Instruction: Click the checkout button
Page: cart
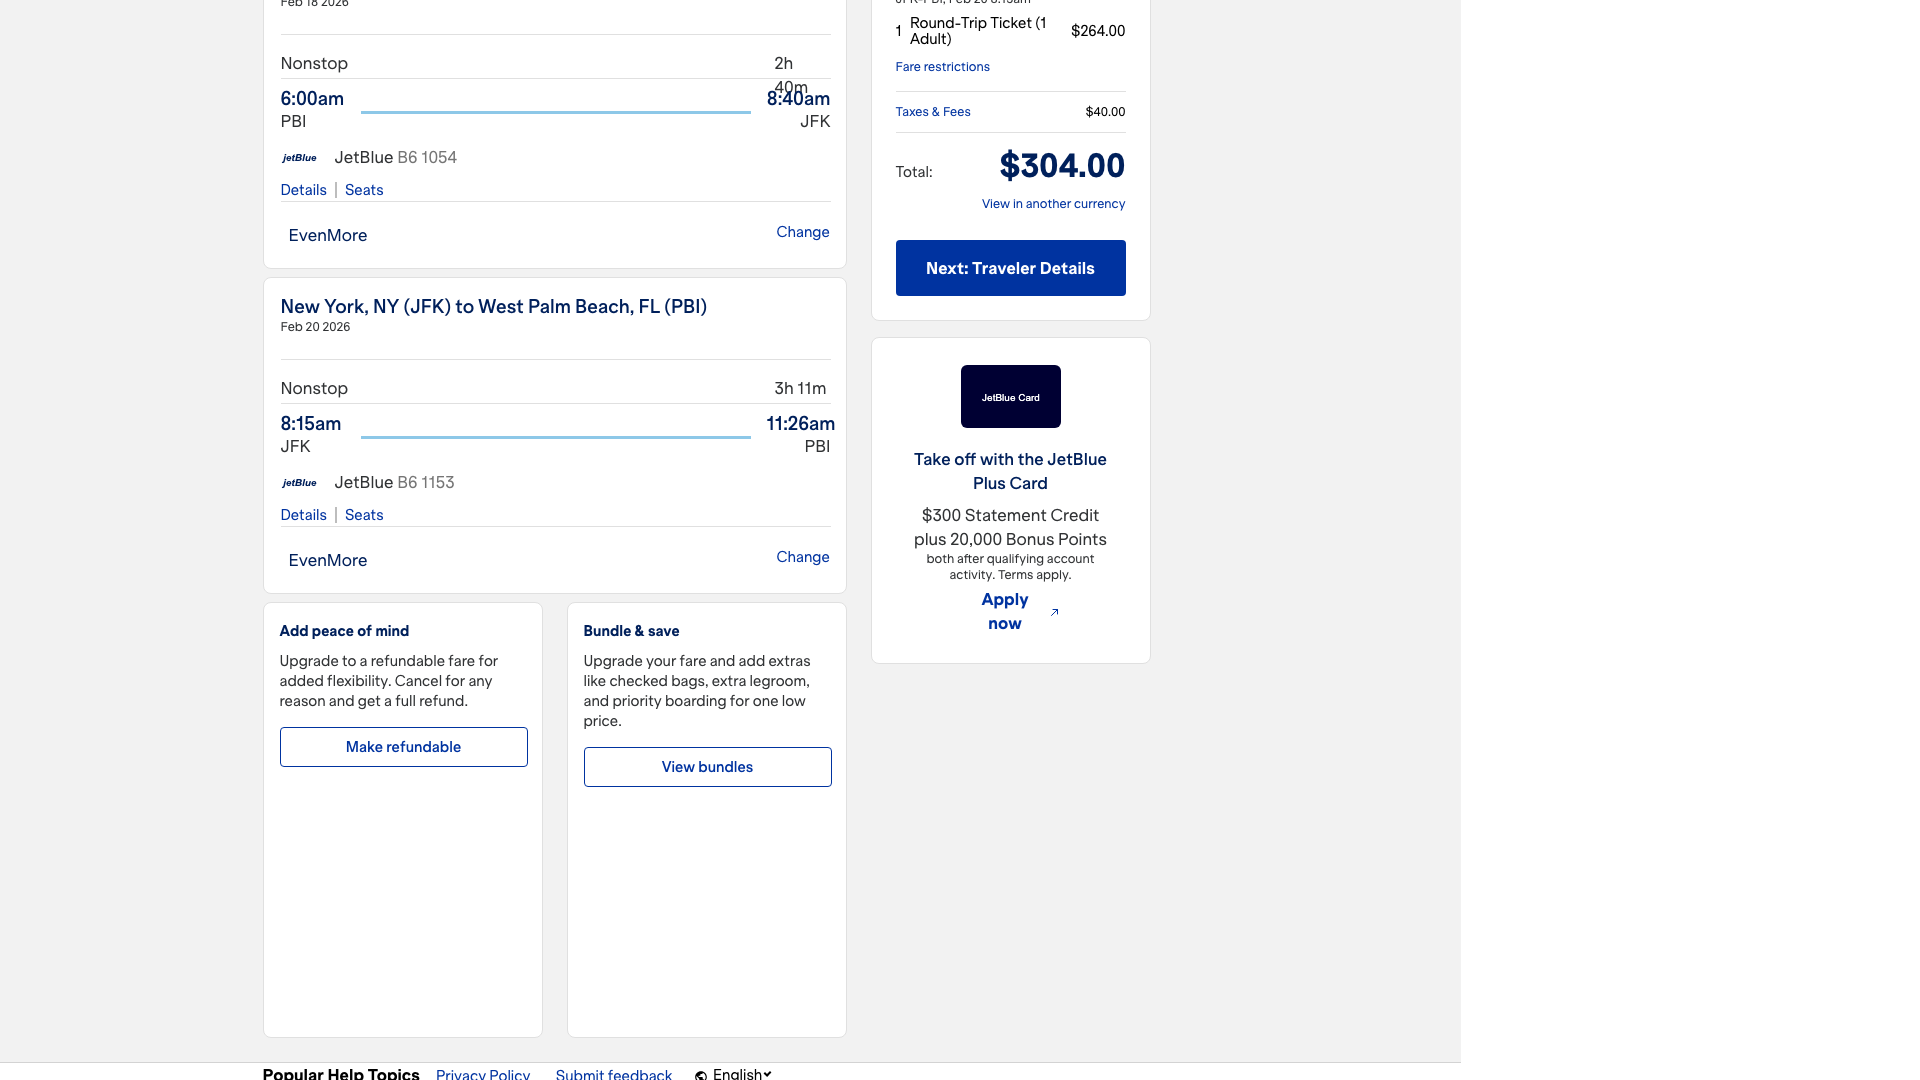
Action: click